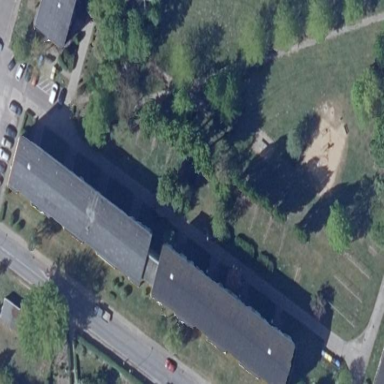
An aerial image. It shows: Image showing building with apartments.